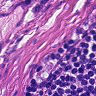
Metastatic tissue present: yes